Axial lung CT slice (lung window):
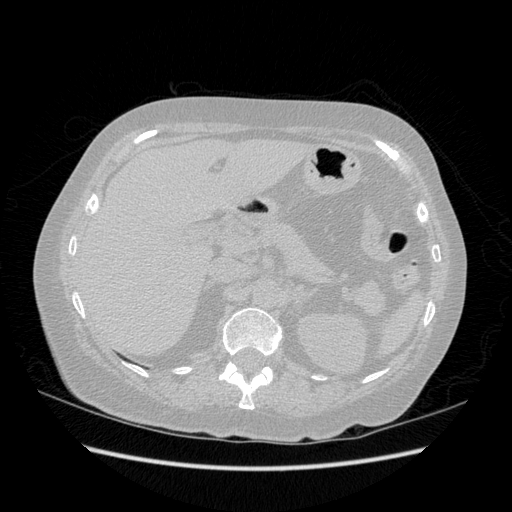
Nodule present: no